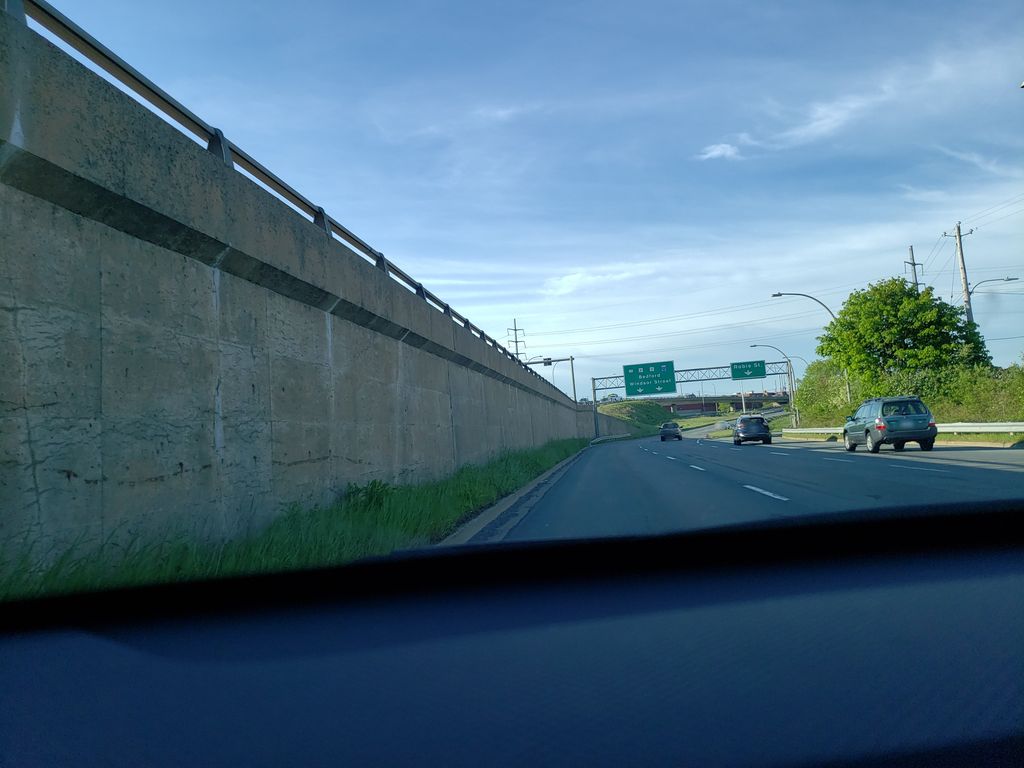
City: halifax